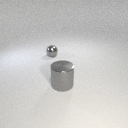
large gray metal cylinder to the right of small gray metal sphere